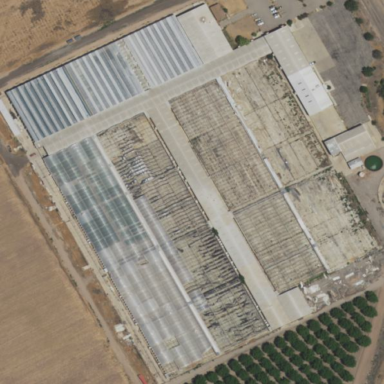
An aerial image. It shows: Greenhouse.